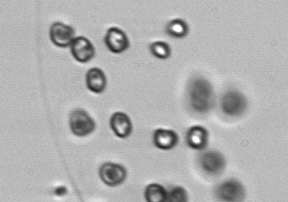
Label: Phaeocystis